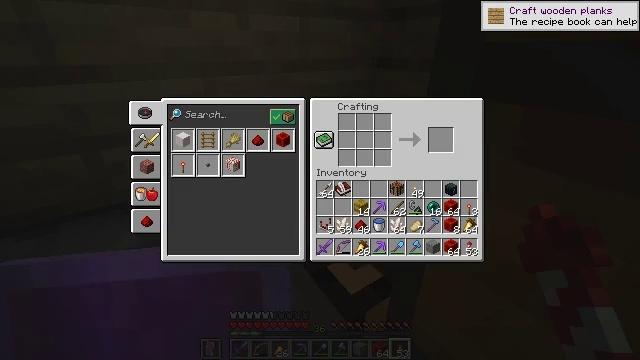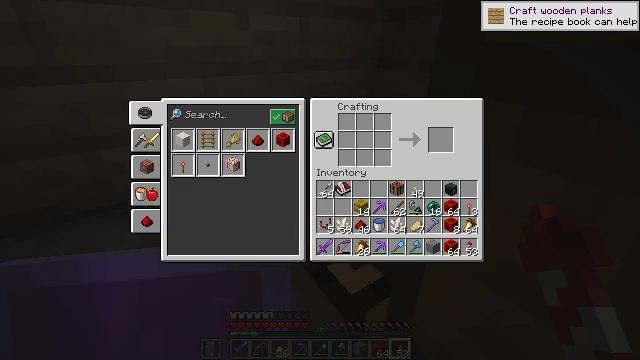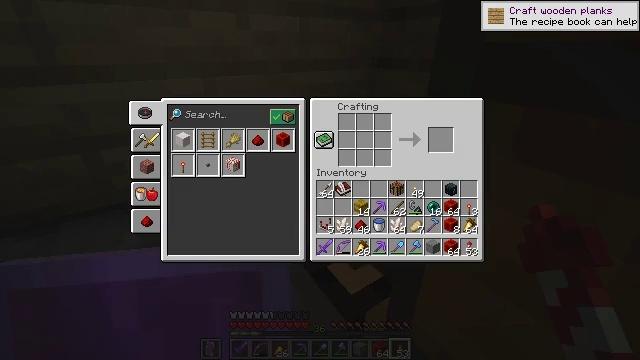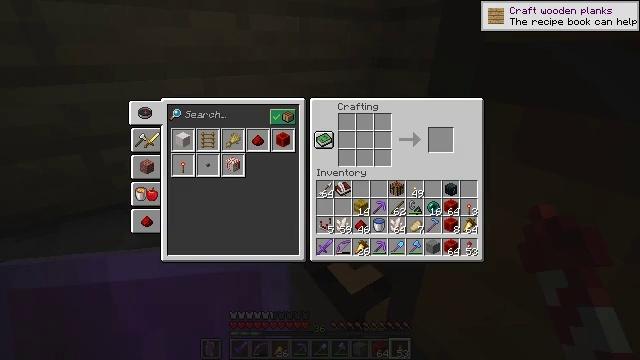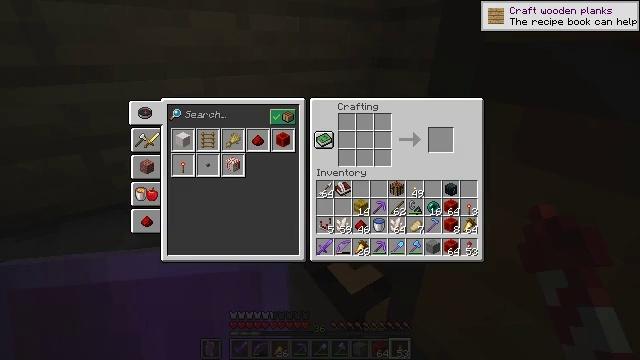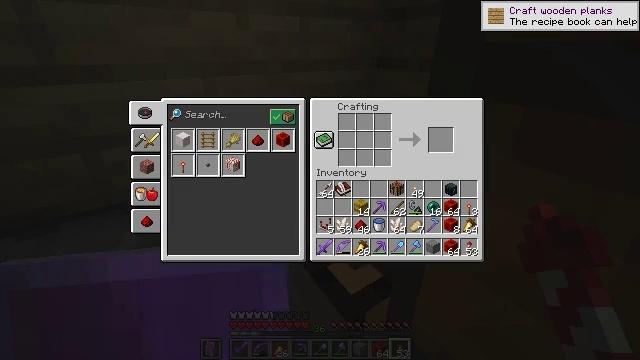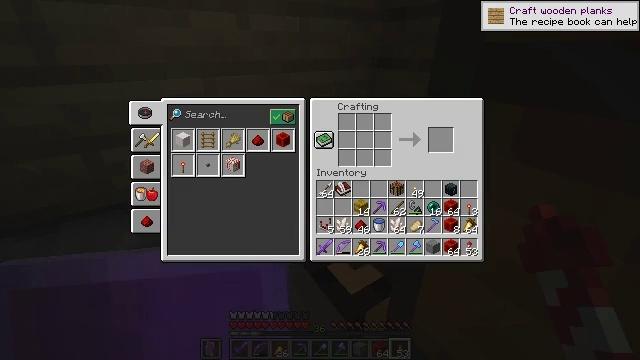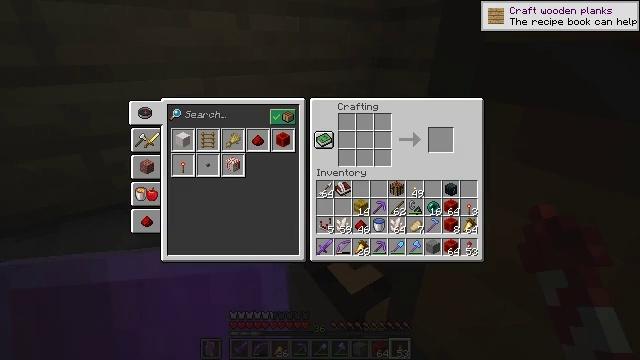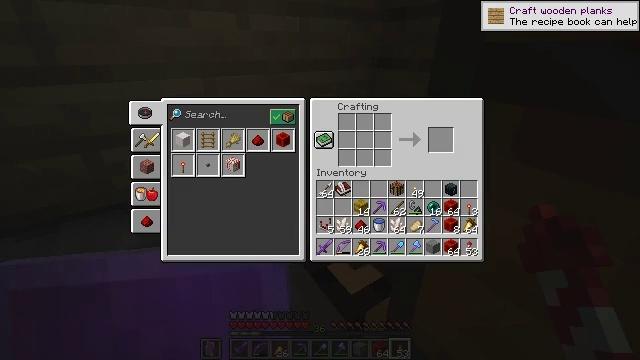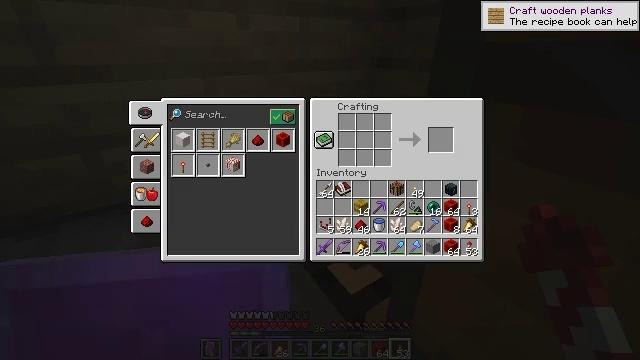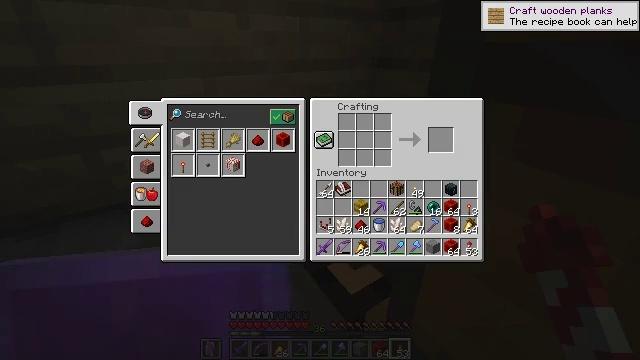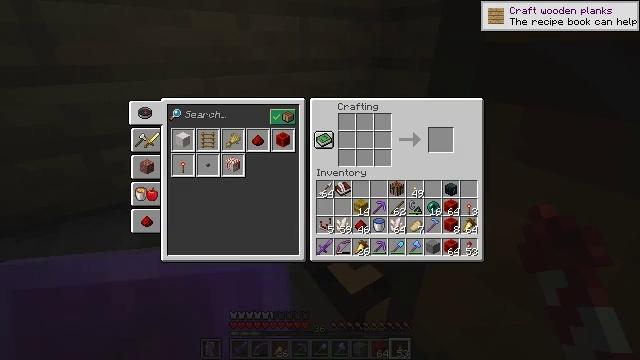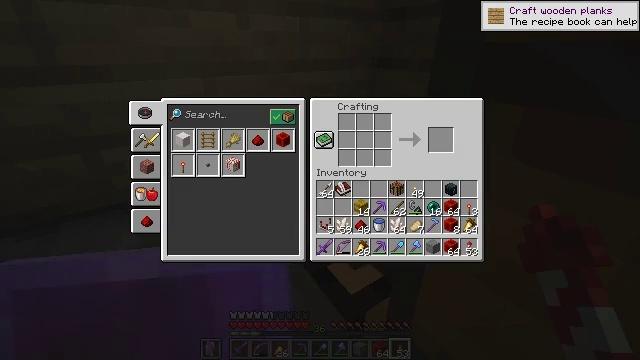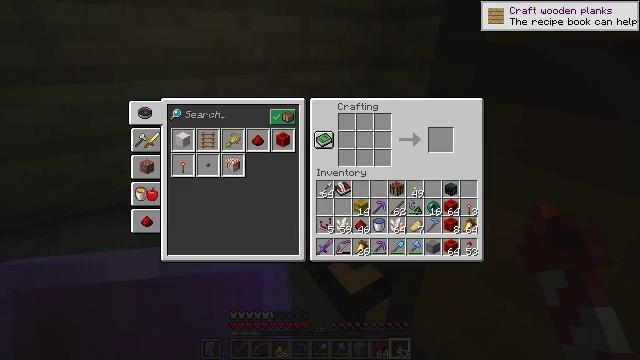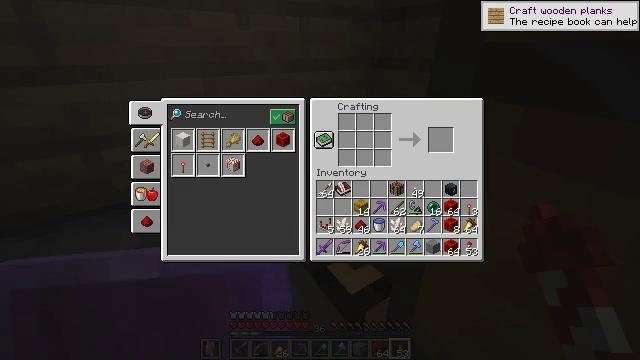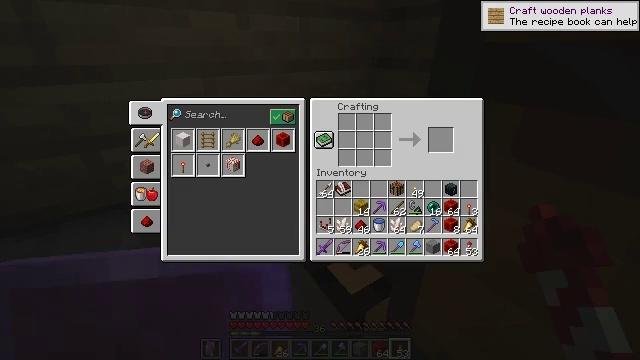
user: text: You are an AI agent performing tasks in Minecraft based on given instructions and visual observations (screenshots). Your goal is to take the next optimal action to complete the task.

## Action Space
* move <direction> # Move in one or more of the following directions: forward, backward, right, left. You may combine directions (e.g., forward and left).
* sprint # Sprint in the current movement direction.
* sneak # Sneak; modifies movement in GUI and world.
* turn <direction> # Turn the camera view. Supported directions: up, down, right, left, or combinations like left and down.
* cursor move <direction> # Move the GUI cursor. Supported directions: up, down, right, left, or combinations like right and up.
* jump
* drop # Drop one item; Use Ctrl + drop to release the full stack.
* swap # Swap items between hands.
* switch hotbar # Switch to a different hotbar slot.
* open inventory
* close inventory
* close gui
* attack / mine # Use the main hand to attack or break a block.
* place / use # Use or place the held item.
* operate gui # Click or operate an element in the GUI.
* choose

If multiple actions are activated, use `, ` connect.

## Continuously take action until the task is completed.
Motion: motion action
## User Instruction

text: Craft a comparator.
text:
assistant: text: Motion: cursor move left
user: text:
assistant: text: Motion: cursor move left
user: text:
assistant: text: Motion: no_op
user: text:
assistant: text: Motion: no_op
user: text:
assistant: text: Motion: no_op
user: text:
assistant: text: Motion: no_op
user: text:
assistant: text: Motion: no_op
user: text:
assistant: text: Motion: no_op
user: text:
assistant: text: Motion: no_op
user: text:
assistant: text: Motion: no_op
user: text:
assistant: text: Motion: no_op
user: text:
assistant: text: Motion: no_op
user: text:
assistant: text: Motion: no_op
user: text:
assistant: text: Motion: no_op
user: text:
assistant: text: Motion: no_op
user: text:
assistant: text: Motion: no_op
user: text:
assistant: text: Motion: no_op
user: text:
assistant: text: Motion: no_op
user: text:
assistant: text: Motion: no_op
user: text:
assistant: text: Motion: close gui
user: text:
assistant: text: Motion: no_op
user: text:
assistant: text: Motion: no_op
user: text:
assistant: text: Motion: turn left
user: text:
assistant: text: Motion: turn left and up
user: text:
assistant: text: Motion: turn left and up
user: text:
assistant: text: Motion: turn left and up
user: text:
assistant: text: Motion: turn left and up
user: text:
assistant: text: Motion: turn left
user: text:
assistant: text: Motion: turn left
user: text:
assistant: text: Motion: no_op